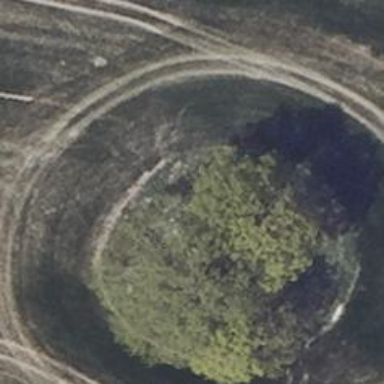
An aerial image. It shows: Deciduous tree with broadleaved leaves.